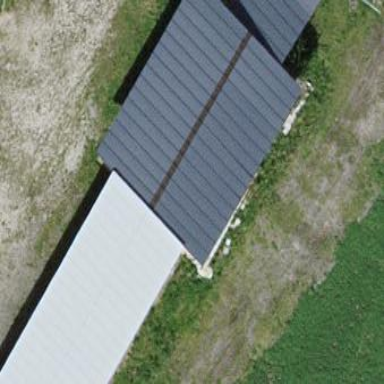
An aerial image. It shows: Farm building.